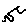
Label: zigzag